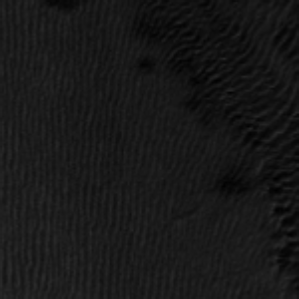
Label: frost